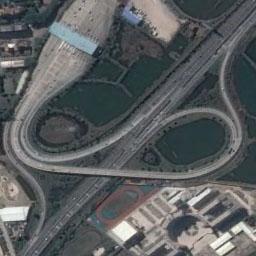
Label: overpass